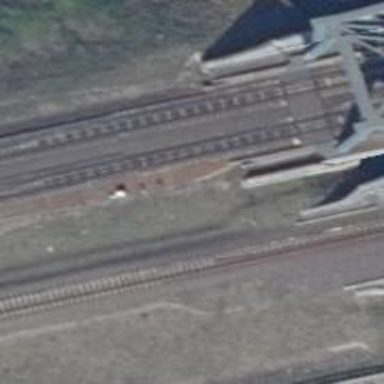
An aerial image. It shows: Bridge over electrified railway tracks with contact lines. The railway tracks are ballast-less.